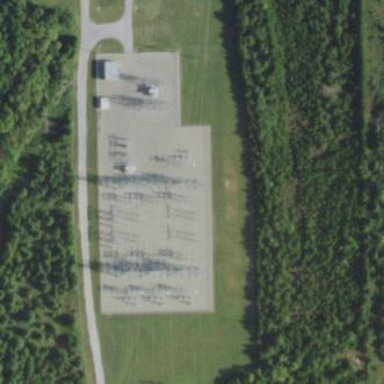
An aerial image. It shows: Power substation.